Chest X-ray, PA view. Patient: 53 years old, sex M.
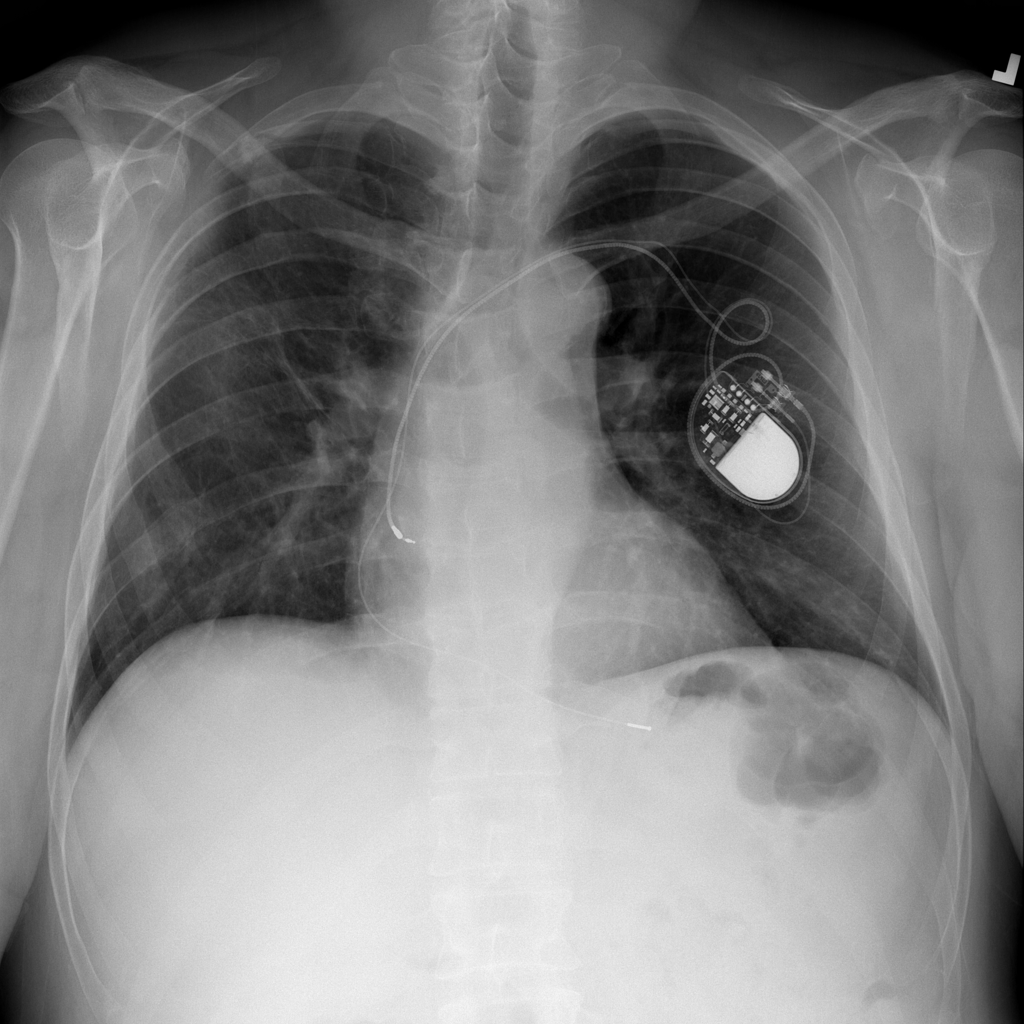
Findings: No Finding